Question: Since recently, I've been using JetBrains WebStorm and I absolutely love it, but I do have an issue, and after hours of searching here and in the documentation, I decided to open my own question because I just don't find it.
I do have a project which is stored on my Local Machine on the following location: 'C:\Projects\Github\OfficeUI.Beta'
Now, I've opened up this folder in WebStorm, which causes it to looks like the following:

When I debug the WebSite right now, everything is running under the following Uri: 'http://localhost:63342/OfficeUI.Beta/'
And there is the issue with it, because it's running in this Directory, in every CSS, JavaScript and other files, I need to place the following: '/OfficeUI.Beta/Resources/...', while I would like to use: '/Resources/...'
How should this be done? I guess I need to modify WebStorm configuration to run the website under the root 'http://localhost/' but I don't manage to find it.
Any help is highly appreciated.
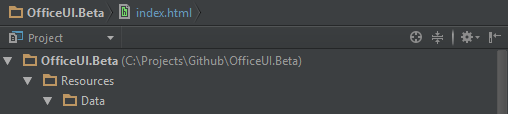
Answer: According to the <URL>:
'''
127.0.0.1 projectName
'''
And set custom port: 'Settings -> Debugger -> JavaScript -> Built-in server port 8090'.
In newer version it should be: 'Settings -> Build, Execution, Deployment -> Debugger'
The URL will be: 'http://projectName:8090'
Another workaround would be to use the <URL>, where it's possible to define the document root. But this doesn't offer Javascript debugging.